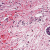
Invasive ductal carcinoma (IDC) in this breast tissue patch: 0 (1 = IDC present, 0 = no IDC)